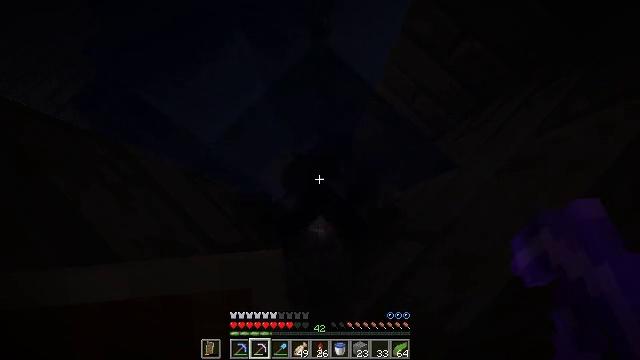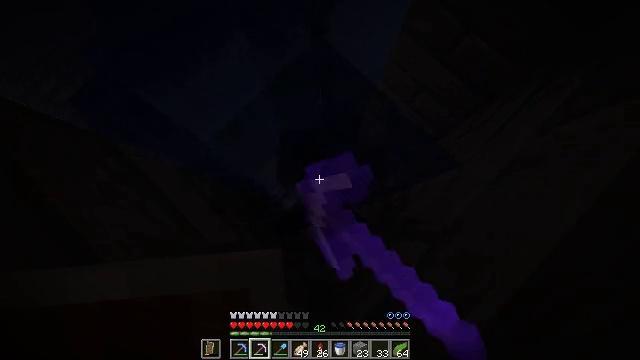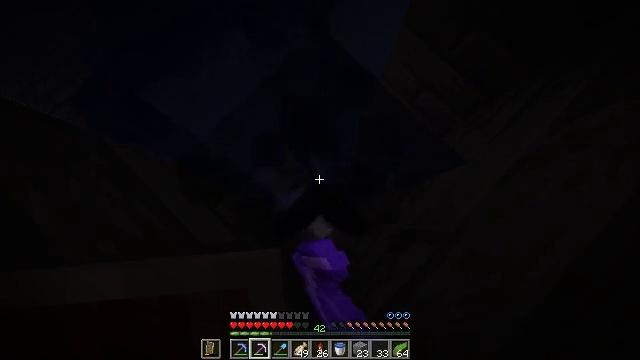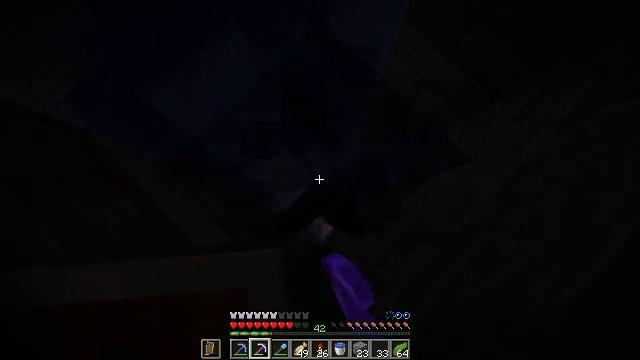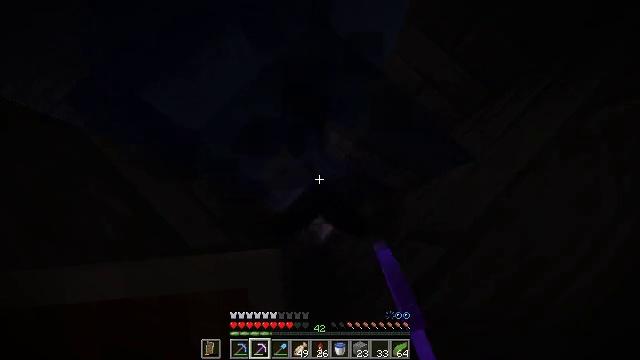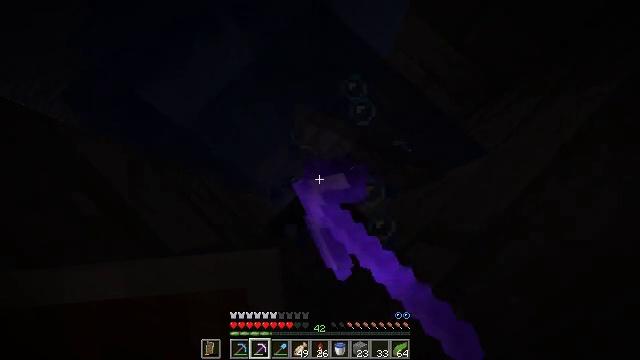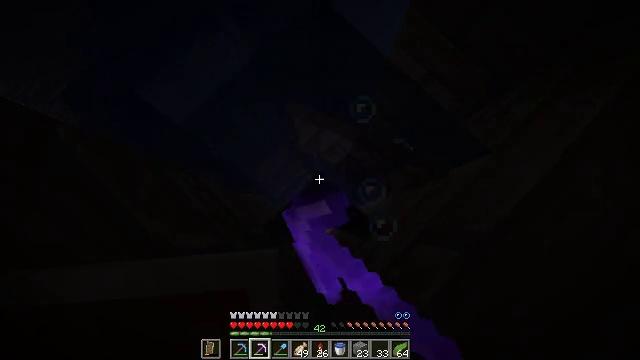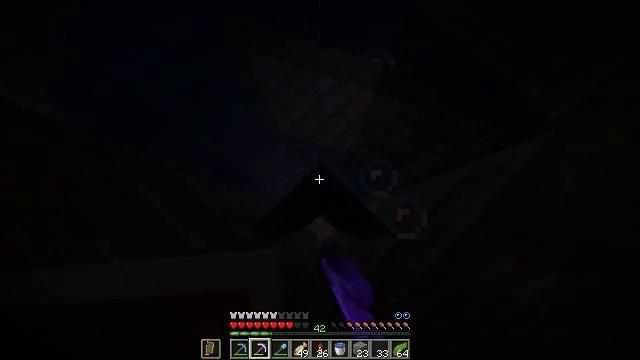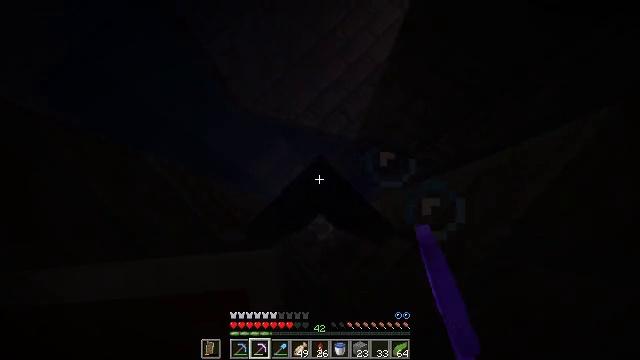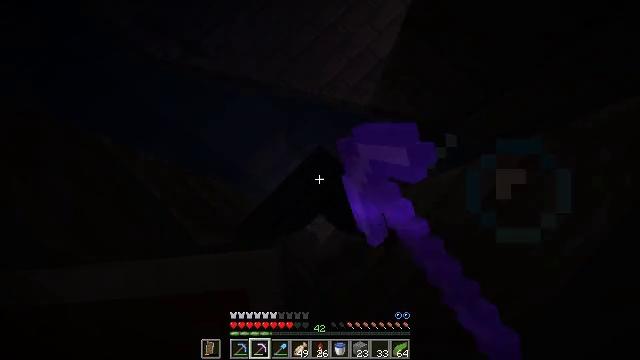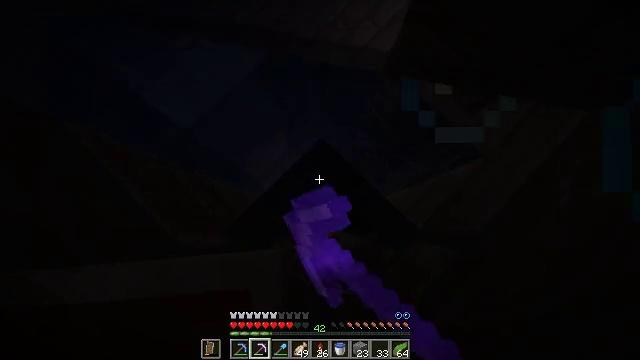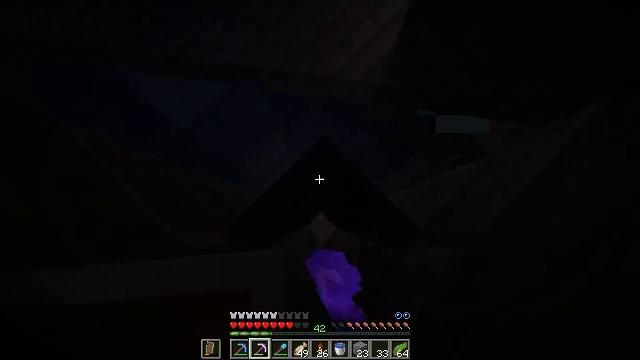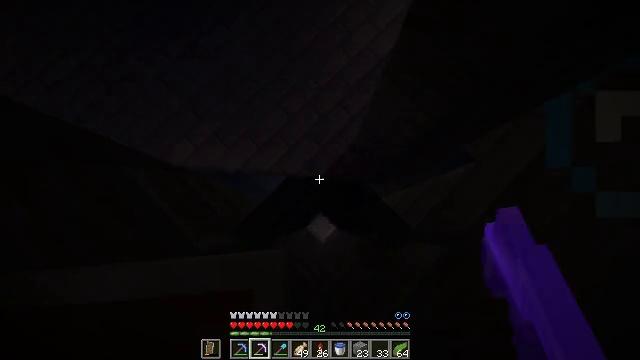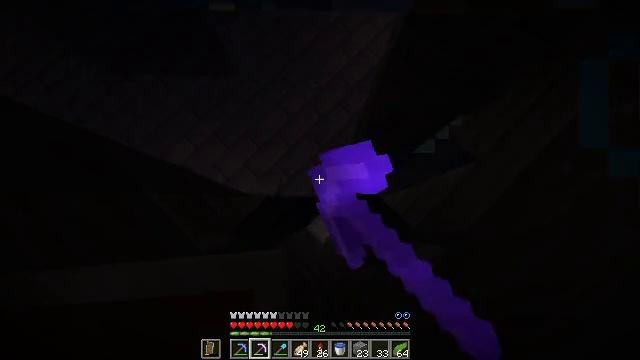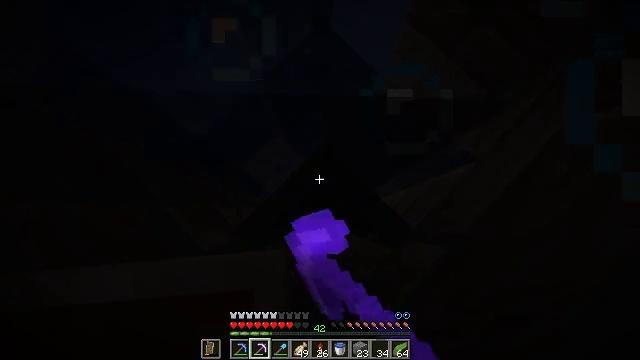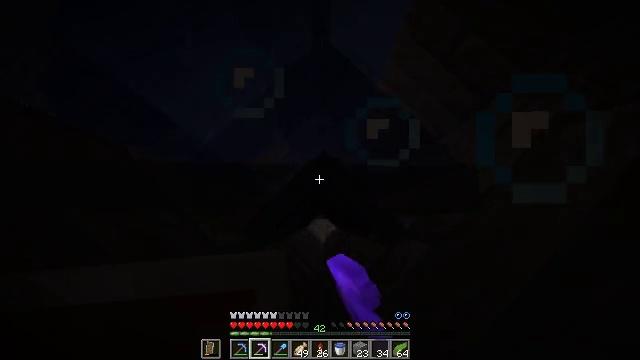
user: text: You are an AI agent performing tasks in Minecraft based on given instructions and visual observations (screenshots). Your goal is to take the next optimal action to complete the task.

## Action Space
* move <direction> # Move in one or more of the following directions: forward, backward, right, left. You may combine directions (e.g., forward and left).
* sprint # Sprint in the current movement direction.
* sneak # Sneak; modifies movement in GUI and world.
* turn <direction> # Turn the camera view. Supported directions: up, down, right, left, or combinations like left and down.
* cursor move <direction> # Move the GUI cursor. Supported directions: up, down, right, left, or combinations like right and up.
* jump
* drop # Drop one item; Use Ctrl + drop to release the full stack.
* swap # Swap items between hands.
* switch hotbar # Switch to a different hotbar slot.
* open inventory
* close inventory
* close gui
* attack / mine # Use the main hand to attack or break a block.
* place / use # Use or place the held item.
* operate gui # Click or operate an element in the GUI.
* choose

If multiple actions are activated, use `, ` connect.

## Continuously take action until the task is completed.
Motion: motion action
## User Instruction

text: Mine the black stained glass pane.
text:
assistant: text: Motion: move back, attack / mine
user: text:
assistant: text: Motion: move back, attack / mine
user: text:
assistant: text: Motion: move back, attack / mine
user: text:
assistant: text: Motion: move back, attack / mine
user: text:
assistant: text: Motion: move back, attack / mine
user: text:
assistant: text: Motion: move back, sneak, attack / mine
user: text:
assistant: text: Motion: move back, sneak, attack / mine
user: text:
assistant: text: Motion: move back, sneak, attack / mine
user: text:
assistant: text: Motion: move back, sneak, attack / mine
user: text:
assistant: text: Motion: move back, sneak, attack / mine
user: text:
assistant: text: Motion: move back, attack / mine
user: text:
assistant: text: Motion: move back, attack / mine
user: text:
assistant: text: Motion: move back, attack / mine
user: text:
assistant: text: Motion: move back, attack / mine
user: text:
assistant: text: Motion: move back, attack / mine
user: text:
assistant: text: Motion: move back, attack / mine
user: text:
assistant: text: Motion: move back, attack / mine
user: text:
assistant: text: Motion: move back, attack / mine
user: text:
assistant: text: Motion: move back, attack / mine
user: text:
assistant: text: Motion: move back, attack / mine
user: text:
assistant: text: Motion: move back, attack / mine
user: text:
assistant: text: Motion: move back, attack / mine
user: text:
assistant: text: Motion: move back, attack / mine
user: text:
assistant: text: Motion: move back, attack / mine
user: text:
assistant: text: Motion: move back, attack / mine
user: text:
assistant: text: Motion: move back, attack / mine
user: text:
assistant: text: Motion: move back, attack / mine
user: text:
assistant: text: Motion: move back, attack / mine
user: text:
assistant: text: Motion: move back, attack / mine
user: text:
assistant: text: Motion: move back, attack / mine